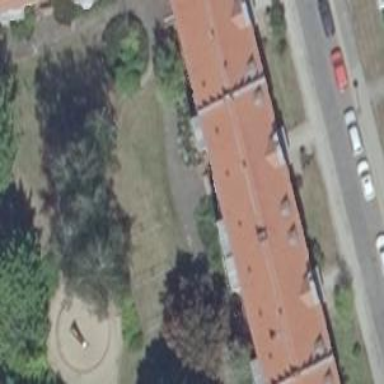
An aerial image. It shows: Gabled apartments building with roof tiles. The roof is oriented along the building.